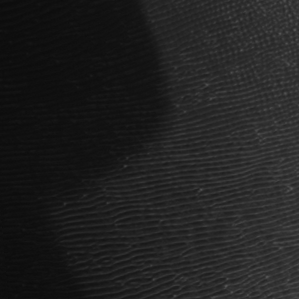
Label: frost